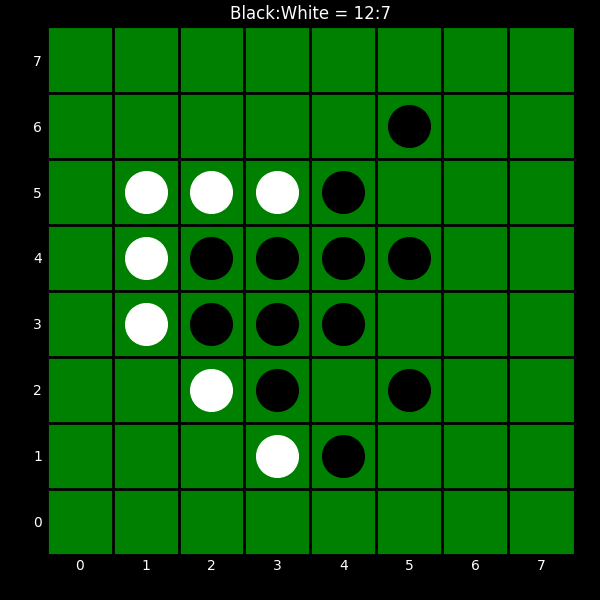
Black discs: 12
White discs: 7